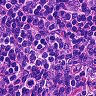
Metastatic tissue present: no